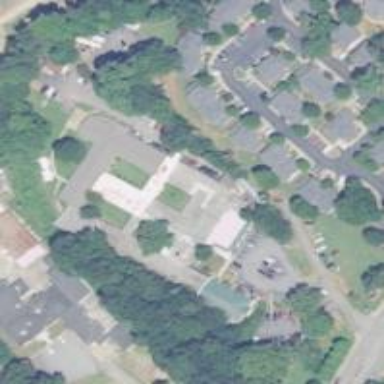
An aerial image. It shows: Nursing home.